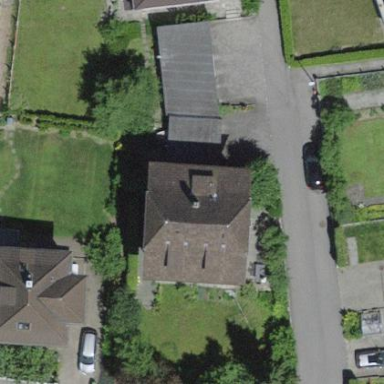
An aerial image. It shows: Residential building with half-hipped roof shape.